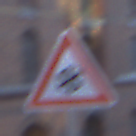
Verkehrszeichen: SchneeOderEisglaette
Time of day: SunriseSunset
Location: Outdoor (Urban)
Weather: Clear
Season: NotSpecified
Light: Natural